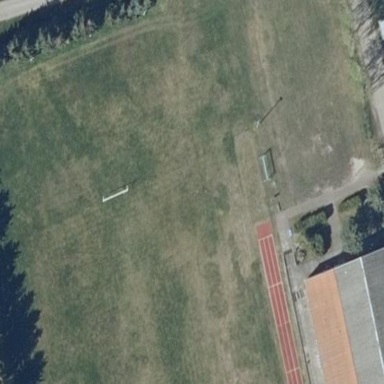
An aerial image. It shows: Multi-sport pitch with grass surface for leisure land activities.